Field crop: maize
Growth stage: 1
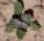
Species: chenopodium